Question: I am trying to complete an e-mail signature. I have two problems:
1.It is too big!
2.The text gathers over it and not above it (could be something to do with the 'absolute' positioning). See screenshot attached.
How can I re size the whole body, so it can appear 5-10 times smaller? What should I do, so the text in the e-mail goes above the signature, not next to it?
'''
<html>
<head>
<title>sig-noborders</title>
<meta http-equiv="Content-Type" content="text/html; charset=windows-1251">
</head>
<body bgcolor="#FFFFFF" leftmargin="0" topmargin="0" marginwidth="0" marginheight="0">
<div style="position:absolute; left:0px; top:0px; width:1312px; height:612px;">
<div style="background-image:url(sig-noborders_01.png); position:absolute; left:0px; top:0px; width:1312px; height:126px;" title="">
</div>
<div style="background-image:url(sig-noborders_02.png); position:absolute; left:0px; top:126px; width:146px; height:486px;" title="">
</div>
<div style="background-image:url(http://i1228.photobucket.com/albums/ee449/benjaminjayshand/sig-noborders_03.png~original); position:absolute; left:146px; top:126px; width:374px; height:370px;" title="">
</div>
<div style="background-image:url(sig-noborders_04.png); position:absolute; left:520px; top:126px; width:160px; height:255px;" title="">
</div>
<a href="http://benjaminjayshand.com" target="_blank" style="cursor:hand">
<div style="background-image:url(http://i1228.photobucket.com/albums/ee449/benjaminjayshand/sig-noborders_05.png~original); position:absolute; left:680px; top:126px; width:31px; height:30px;" title="">
</div></a>
<div style="background-image:url(sig-noborders_06.png); position:absolute; left:711px; top:126px; width:601px; height:3px;" title="">
</div>
<div style="background-image:url(sig-noborders_07.png); position:absolute; left:711px; top:129px; width:59px; height:252px;" title="">
</div>
<a href="http://benjaminjayshand.com" target="_blank" style="cursor:hand">
<div style="background-image:url(http://i1228.photobucket.com/albums/ee449/benjaminjayshand/sig-noborders_08.png~original); position:absolute; left:770px; top:129px; width:352px; height:25px;" title="">
</div></a>
<div style="background-image:url(sig-noborders_09.png); position:absolute; left:1122px; top:129px; width:190px; height:167px;" title="">
</div>
<div style="background-image:url(sig-noborders_10.png); position:absolute; left:770px; top:154px; width:352px; height:58px;" title="">
</div>
<div style="background-image:url(sig-noborders_11.png); position:absolute; left:680px; top:156px; width:31px; height:53px;" title="">
</div>
<div style="background-image:url(sig-noborders_12.png); position:absolute; left:680px; top:209px; width:2px; height:84px;" title="">
</div>
<a href="http://designtel.co" target="_blank" style="cursor:hand">
<div style="background-image:url(http://i1228.photobucket.com/albums/ee449/benjaminjayshand/sig-noborders_13.png~original); position:absolute; left:682px; top:209px; width:27px; height:29px;" title="">
</div></a>
<div style="background-image:url(sig-noborders_14.png); position:absolute; left:709px; top:209px; width:2px; height:84px;" title="">
</div>
<a href="http://designtel.co" target="_blank" style="cursor:hand">
<div style="background-image:url(http://i1228.photobucket.com/albums/ee449/benjaminjayshand/sig-noborders_15.png~original); position:absolute; left:770px; top:212px; width:220px; height:25px;" title="">
</div></a>
<div style="background-image:url(sig-noborders_16.png); position:absolute; left:990px; top:212px; width:132px; height:84px;" title="">
</div>
<div style="background-image:url(sig-noborders_17.png); position:absolute; left:770px; top:237px; width:220px; height:59px;" title="">
</div>
<div style="background-image:url(sig-noborders_18.png); position:absolute; left:682px; top:238px; width:27px; height:55px;" title="">
</div>
<div style="background-image:url(sig-noborders_19.png); position:absolute; left:680px; top:293px; width:1px; height:88px;" title="">
</div>
<a href="https://www.instagram.com/benjaminjayshand/" target="_blank" style="cursor:hand">
<div style="background-image:url(http://i1228.photobucket.com/albums/ee449/benjaminjayshand/sig-noborders_20.png~original); position:absolute; left:681px; top:293px; width:30px; height:31px;" title="">
</div></a>
<div style="background-image:url(sig-noborders_21.png); position:absolute; left:770px; top:296px; width:3px; height:86px;" title="">
</div>
<a href="https://www.instagram.com/designtel" target="_blank" style="cursor:hand">
<div style="background-image:url(http://i1228.photobucket.com/albums/ee449/benjaminjayshand/sig-noborders_22.png~original); position:absolute; left:773px; top:296px; width:236px; height:25px;" title="">
</div></a>
<div style="background-image:url(sig-noborders_23.png); position:absolute; left:1009px; top:296px; width:33px; height:5px;" title="">
</div>
<a href="https://www.instagram.com/designtel" target="_blank" style="cursor:hand">
<div style="background-image:url(http://i1228.photobucket.com/albums/ee449/benjaminjayshand/sig-noborders_24.png~original); position:absolute; left:1042px; top:296px; width:127px; height:25px;" title="">
</div></a>
<div style="background-image:url(sig-noborders_25.png); position:absolute; left:1169px; top:296px; width:143px; height:316px;" title="">
</div>
<div style="background-image:url(sig-noborders_26.png); position:absolute; left:1009px; top:301px; width:9px; height:81px;" title="">
</div>
<div style="background-image:url(http://i1228.photobucket.com/albums/ee449/benjaminjayshand/sig-noborders_27.png~original); position:absolute; left:1018px; top:301px; width:13px; height:14px;" title="">
</div>
<div style="background-image:url(sig-noborders_28.png); position:absolute; left:1031px; top:301px; width:11px; height:81px;" title="">
</div>
<div style="background-image:url(sig-noborders_29.png); position:absolute; left:1018px; top:315px; width:13px; height:67px;" title="">
</div>
<div style="background-image:url(sig-noborders_30.png); position:absolute; left:773px; top:321px; width:236px; height:61px;" title="">
</div>
<div style="background-image:url(sig-noborders_31.png); position:absolute; left:1042px; top:321px; width:127px; height:61px;" title="">
</div>
<div style="background-image:url(sig-noborders_32.png); position:absolute; left:681px; top:324px; width:30px; height:57px;" title="">
</div>
<div style="background-image:url(sig-noborders_33.png); position:absolute; left:520px; top:381px; width:159px; height:231px;" title="">
</div>
<a href="mailto:info@benjaminjayshand.com">
<div style="background-image:url(http://i1228.photobucket.com/albums/ee449/benjaminjayshand/sig-noborders_34.png~original); position:absolute; left:679px; top:381px; width:33px; height:27px;" title="">
</div></a>
<div style="background-image:url(sig-noborders_35.png); position:absolute; left:712px; top:381px; width:58px; height:1px;" title="">
</div>
<div style="background-image:url(sig-noborders_36.png); position:absolute; left:712px; top:382px; width:57px; height:89px;" title="">
</div>
<a href="mailto:info@benjaminjayshand.com">
<div style="background-image:url(http://i1228.photobucket.com/albums/ee449/benjaminjayshand/sig-noborders_37.png~original); position:absolute; left:769px; top:382px; width:340px; height:25px;" title="">
</div></a>
<div style="background-image:url(sig-noborders_38.png); position:absolute; left:1109px; top:382px; width:60px; height:230px;" title="">
</div>
<div style="background-image:url(sig-noborders_39.png); position:absolute; left:769px; top:407px; width:340px; height:62px;" title="">
</div>
<div style="background-image:url(sig-noborders_40.png); position:absolute; left:679px; top:408px; width:33px; height:63px;" title="">
</div>
<div style="background-image:url(sig-noborders_41.png); position:absolute; left:769px; top:469px; width:1px; height:143px;" title="">
</div>
<div style="background-image:url(http://i1228.photobucket.com/albums/ee449/benjaminjayshand/sig-noborders_42.png~original); position:absolute; left:770px; top:469px; width:156px; height:19px;" title="">
</div>
<div style="background-image:url(sig-noborders_43.png); position:absolute; left:926px; top:469px; width:183px; height:143px;" title="">
</div>
<div style="background-image:url(sig-noborders_44.png); position:absolute; left:679px; top:471px; width:1px; height:9px;" title="">
</div>
<div style="background-image:url(http://i1228.photobucket.com/albums/ee449/benjaminjayshand/sig-noborders_45.png~original); position:absolute; left:680px; top:471px; width:33px; height:8px;" title="">
</div>
<div style="background-image:url(sig-noborders_46.png); position:absolute; left:713px; top:471px; width:56px; height:141px;" title="">
</div>
<div style="background-image:url(sig-noborders_47.png); position:absolute; left:680px; top:479px; width:33px; height:1px;" title="">
</div>
<div style="background-image:url(http://i1228.photobucket.com/albums/ee449/benjaminjayshand/sig-noborders_48.png~original); position:absolute; left:679px; top:480px; width:11px; height:6px;" title="">
</div>
<div style="background-image:url(sig-noborders_49.png); position:absolute; left:690px; top:480px; width:12px; height:132px;" title="">
</div>
<div style="background-image:url(http://i1228.photobucket.com/albums/ee449/benjaminjayshand/sig-noborders_50.png~original); position:absolute; left:702px; top:480px; width:11px; height:6px;" title="">
</div>
<div style="background-image:url(sig-noborders_51.png); position:absolute; left:679px; top:486px; width:11px; height:126px;" title="">
</div>
<div style="background-image:url(sig-noborders_52.png); position:absolute; left:702px; top:486px; width:11px; height:126px;" title="">
</div>
<div style="background-image:url(sig-noborders_53.png); position:absolute; left:770px; top:488px; width:156px; height:124px;" title="">
</div>
<div style="background-image:url(sig-noborders_54.png); position:absolute; left:146px; top:496px; width:374px; height:116px;" title="">
</div>
</div>
</body>
</html>
'''

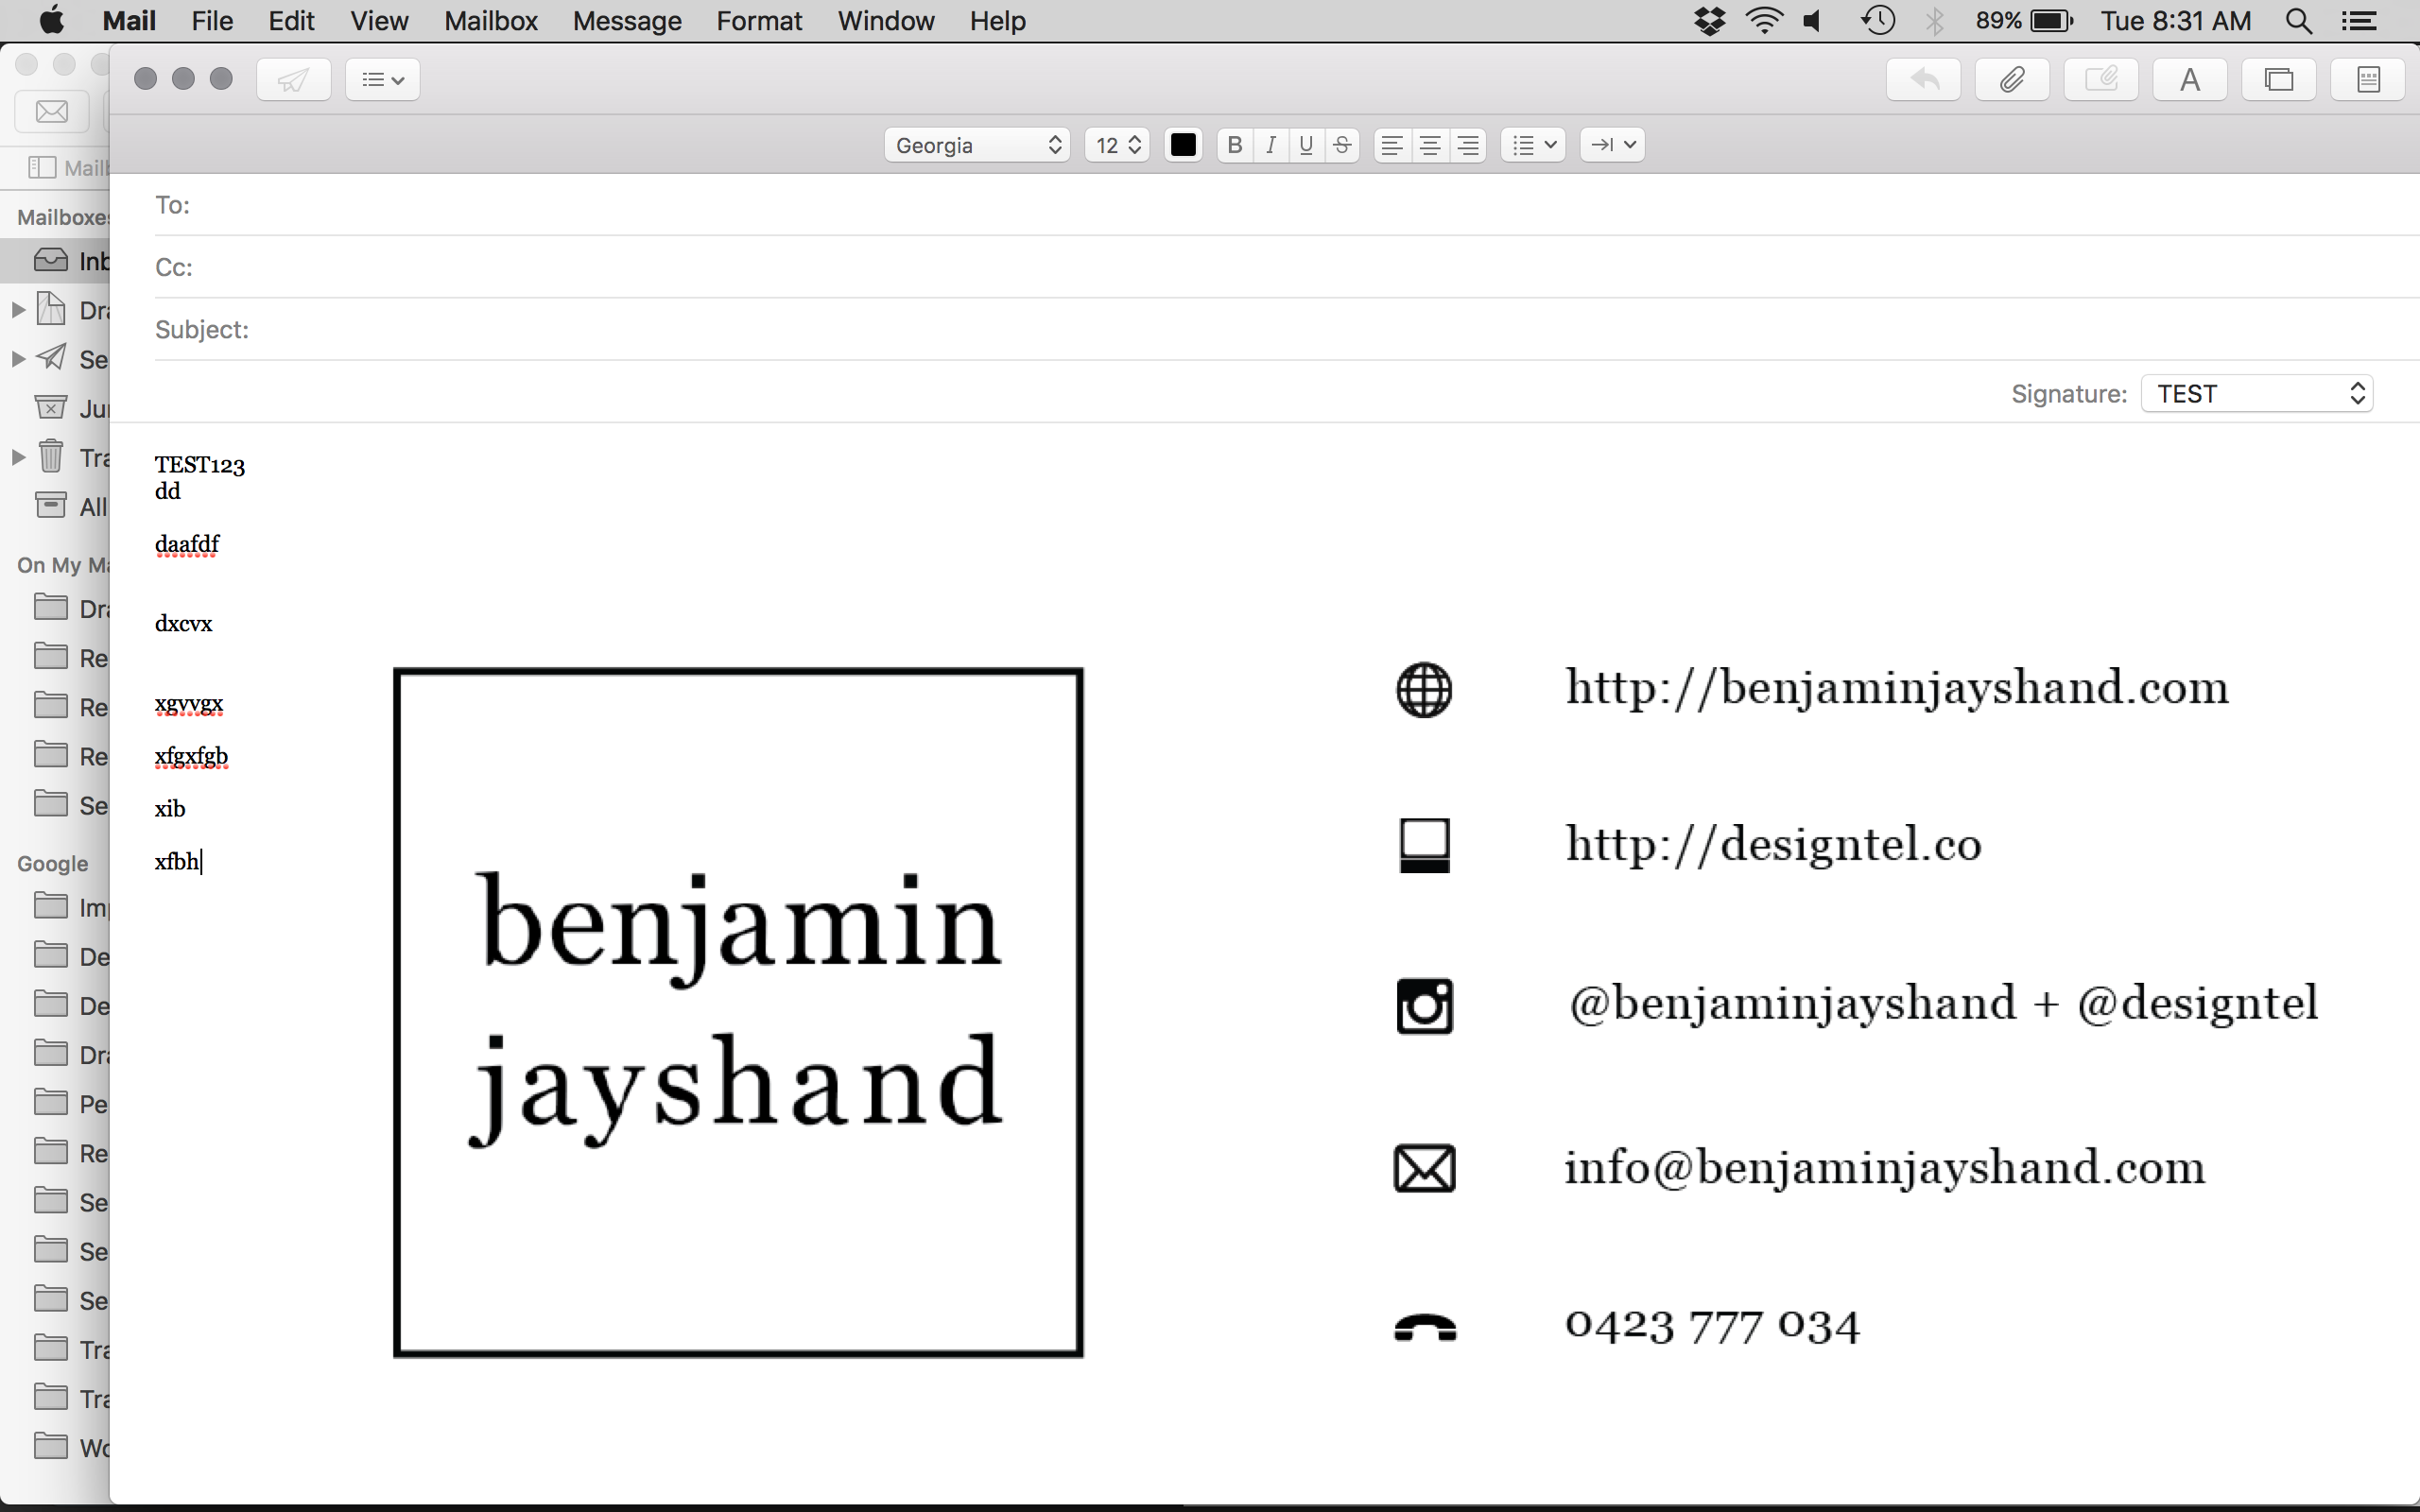
Answer: If you are going to use that in an email you will have massive issues with cross-email client compatibility.
Some good reading would be: <URL>
I would suggest you build take a bit of time to work out how best to make an email signature using tables, as much as I hate them for positioning and such and wish email clients would adopt web standards, they just aren't that kind :(
CSS Support Guide for Email Clients : <URL>
<URL>
Use a table like this:
'''
<table width="600" cellpadding="0" cellspacing="0" align="center">
<tr>
<td width="295">
benjamin <br/>
jayshand
</td>
<td width="10">&nbsp;</td>
<td width="295">
<ul>
<li>Right One</li>
<li>Right Two</li>
<li>Right Three</li>
<li>Right Five</li>
<li>Right Five</li>
</ul>
</td>
</tr>
</table>
'''
and then just use inline styles to style to how you want it.